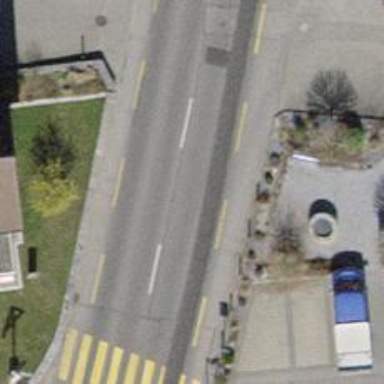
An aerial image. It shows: Uncontrolled zebra crossing with zebra markings.